An envelope spectrum derived from a bearing vibration measurement is shown; the reference markers locate BPFO, BPFI, BSF and FTF for this bearing geometry and shaft speed. Diagnose the bearing from this image, choosing from: normal, inner_race, outer_race, ball.
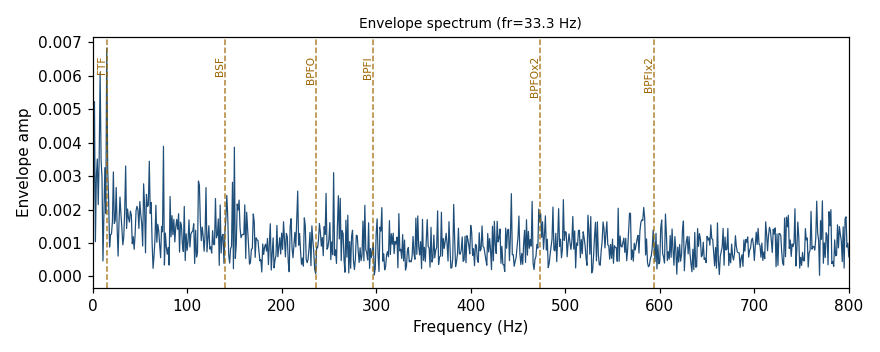
Answer: normal